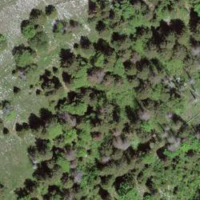
EUNIS habitat code: 44
Species observed at this site:
Lathyrus vernus